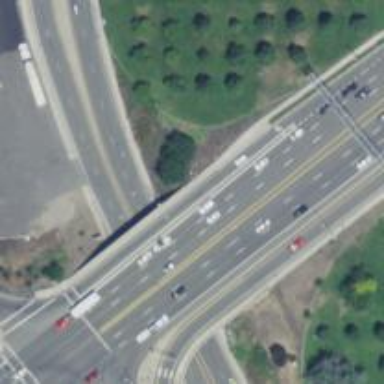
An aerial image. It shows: Bridge over trunk highway expressway.